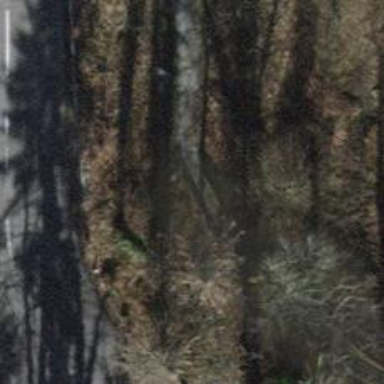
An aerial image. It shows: Footway on bridge.